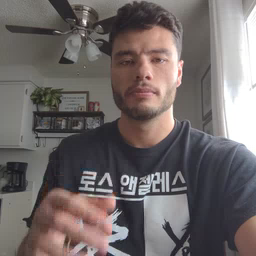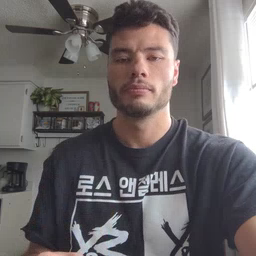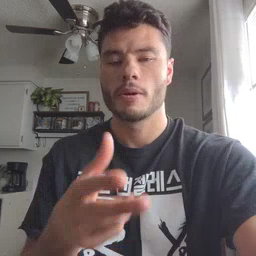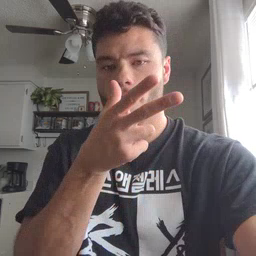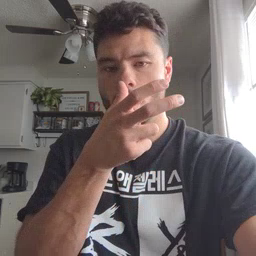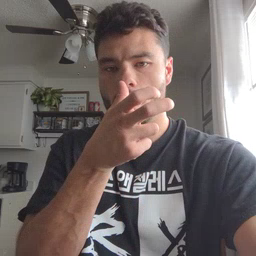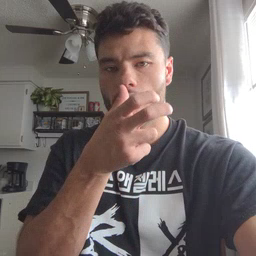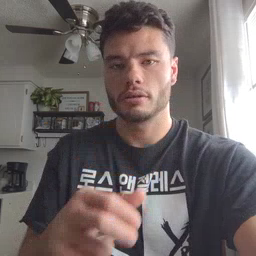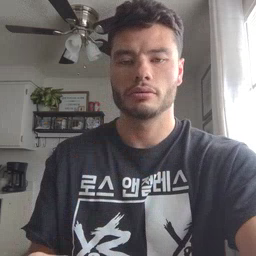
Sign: bug